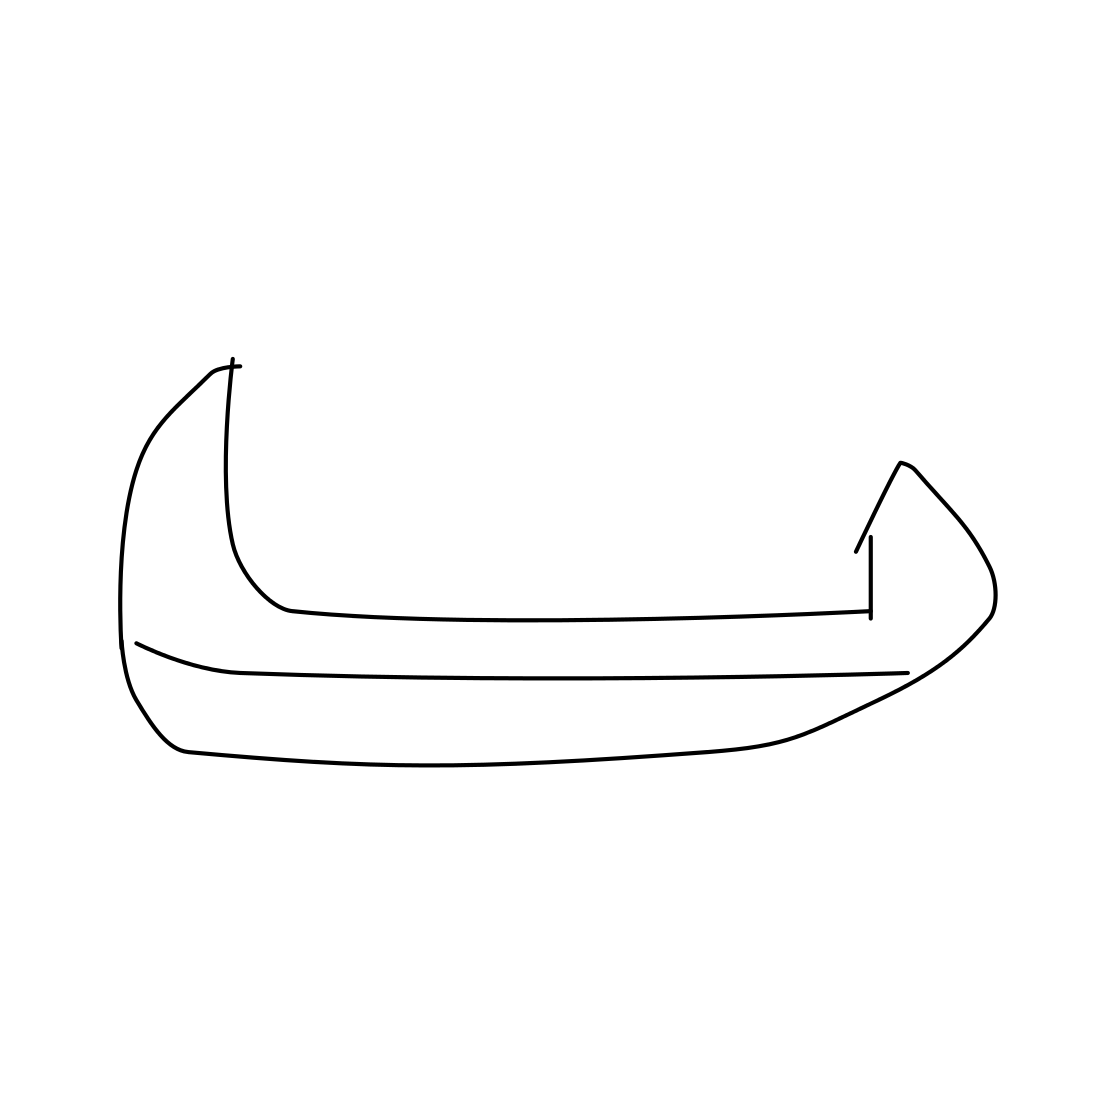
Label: canoe